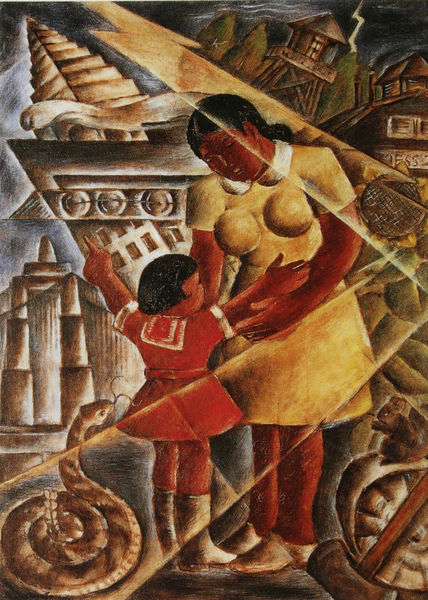
Titel: When Can We Go Home?
Künstler: Henry Sugimoto
Standort: Los Angeles (CA)
Institution: Japanese American National Museum
Schlagwörter: blau, gemälde, gewitter, hand, himmel, schatten, wolken, dreieck, frauen, gelb, kubismus, kubistisch, landschaft, menschen, mädchen, stadt, braun, brust, busen, frau, haar, kleid, kleider, licht, schwarz, säule, dach, gebäude, haus, rot, tier, tiere, wolke, ball, architektur, arm, kleidung, mensch, hände, häuser, mühle, boden, land, haare, decke, kind, mutter, kinder, kreis, brüste, umarmung, düster, afrika, fels, wüste, formen, baby, amerika, figuren, rad, sturm, treppe, unwetter, junge, zeigen, regen, strahlen, amme, form, kreise, schlange, stiefel, geometrisch, trost, axt, blitz, heben, schlangen, sunkel, tempel, dreiecke, geometrie, zerbrochen, biss, zerfall, fragmente, häsuer, indianer, mutter kind, azteken, atzteken, gris, schlane, inkas, mayas, klapperschlange